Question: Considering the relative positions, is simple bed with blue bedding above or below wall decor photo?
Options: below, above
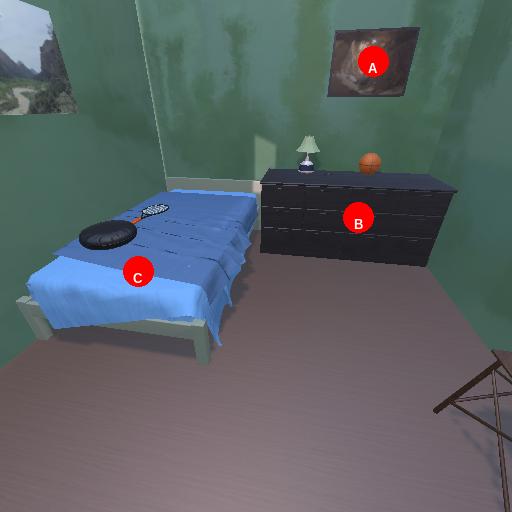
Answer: below